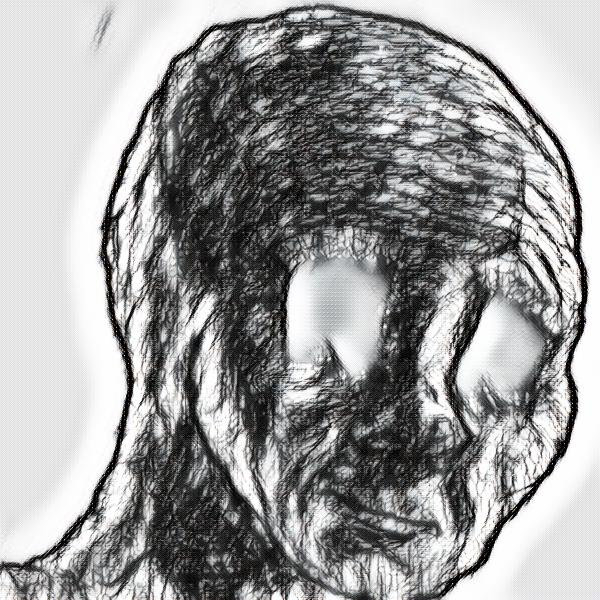
Label: 5_Wojak_with_Background